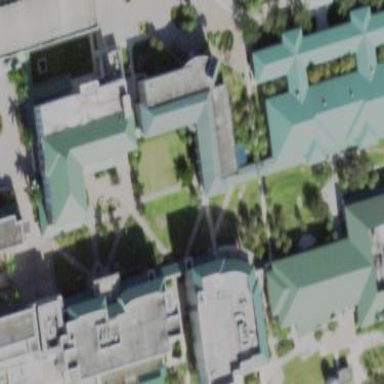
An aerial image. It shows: View of university building.